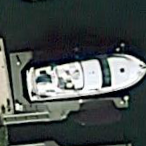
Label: Civil_yacht